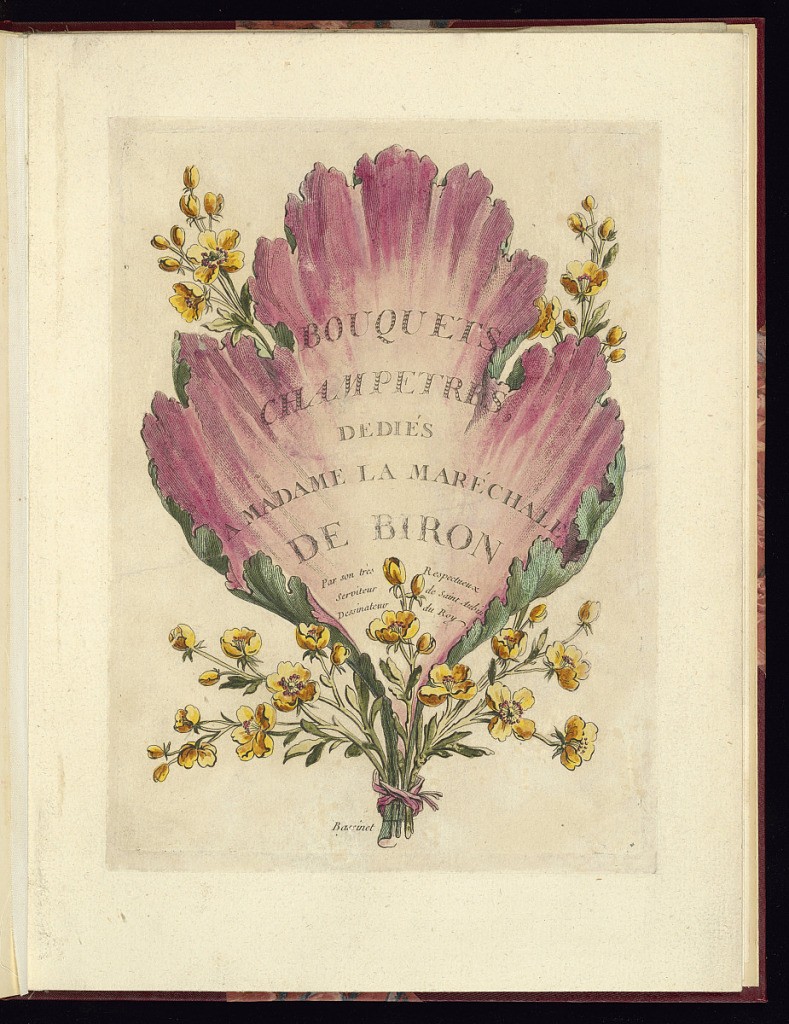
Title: Title Page
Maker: Charles-Germain de Saint-Aubin, French, 1721–1786
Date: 1757–68
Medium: Hand-colored etching and engraving on paper
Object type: Print
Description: Title page for a series of floral bouquets designs with the title lettered in the center of a large flower petal surrounded by sprigs of buttercup with leaves tied together in a floral bouquet. The plate is titled and hand colored. The large central petal is purple/pink with a green underside. The smaller surrounding flowers are yellow.